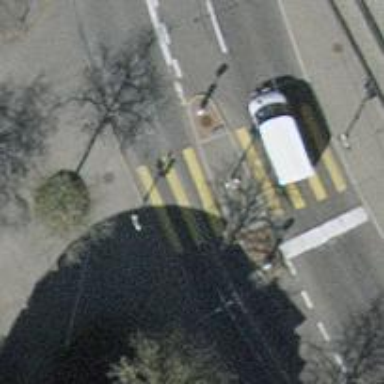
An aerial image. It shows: Zebra crossing with traffic signals and island in the middle.